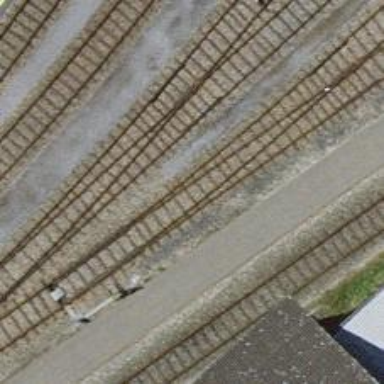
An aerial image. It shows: Railway switch.